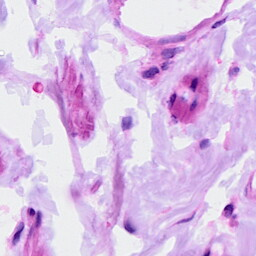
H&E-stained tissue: Ovarian